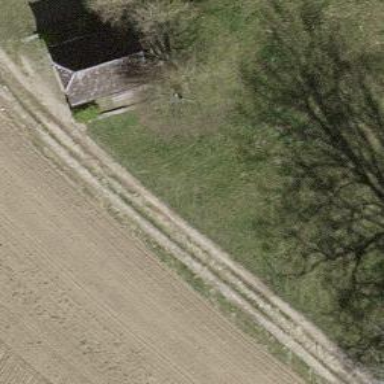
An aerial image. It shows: Brown bench.